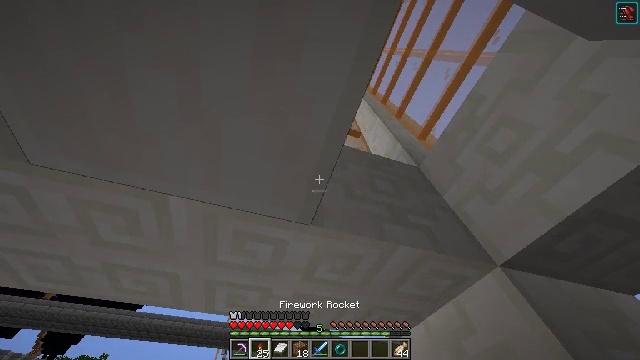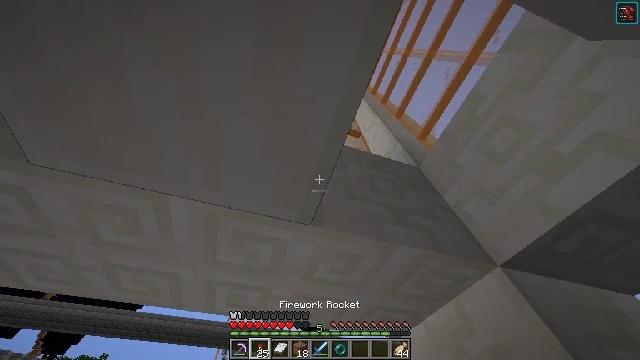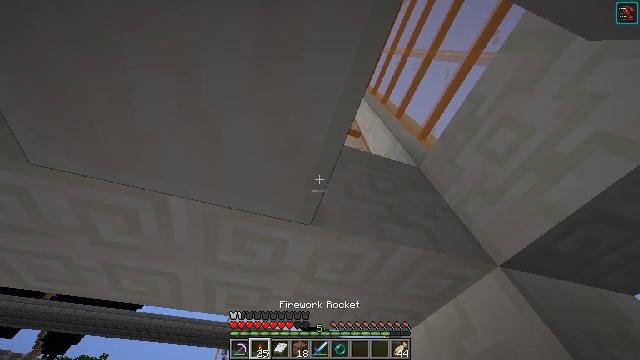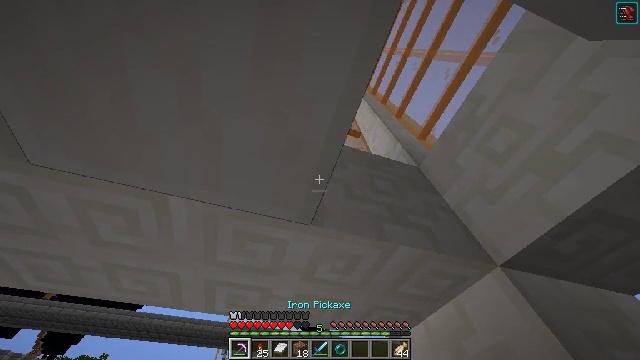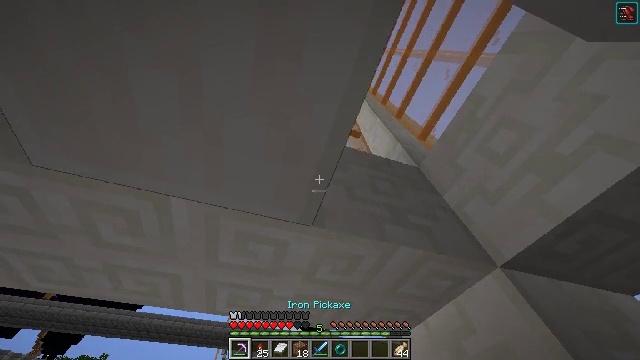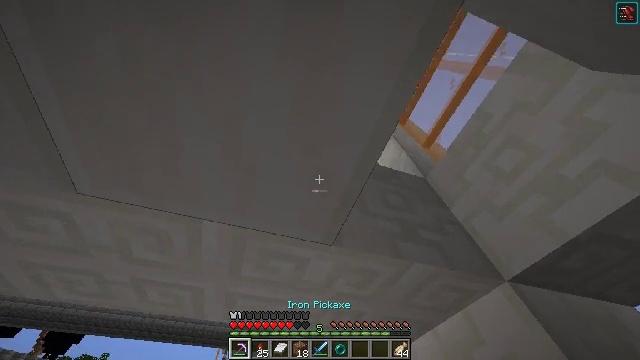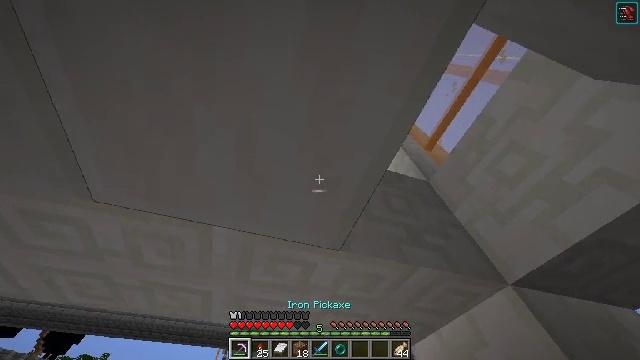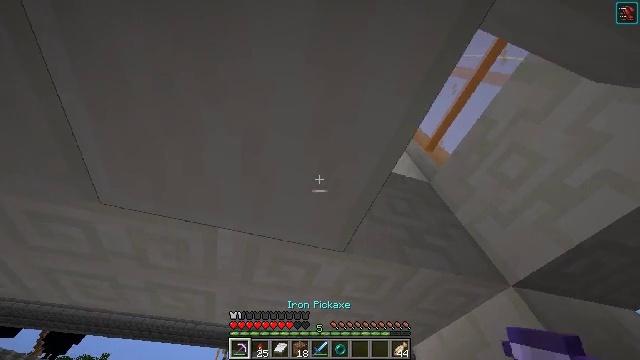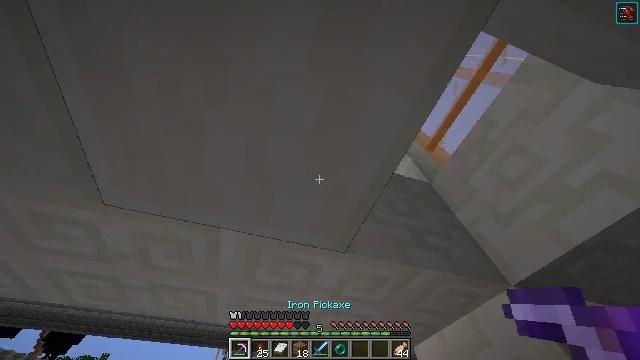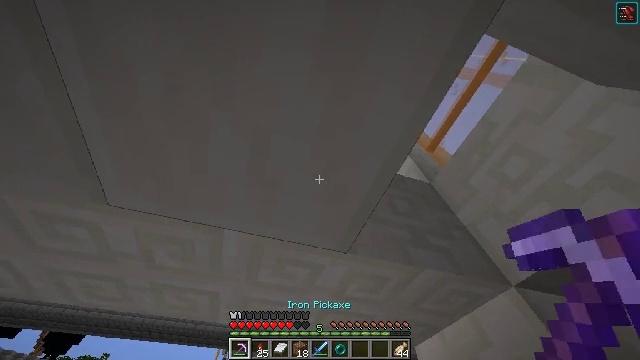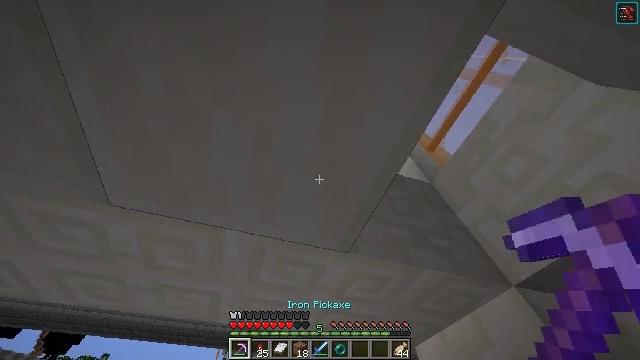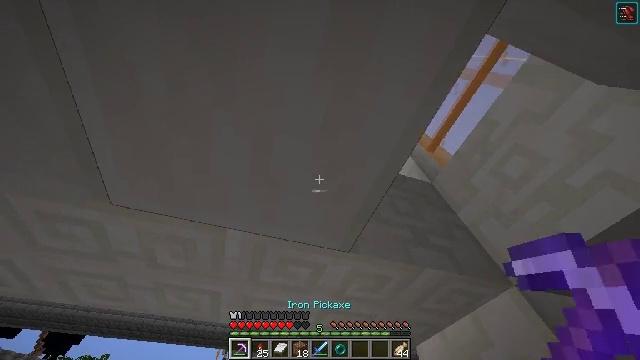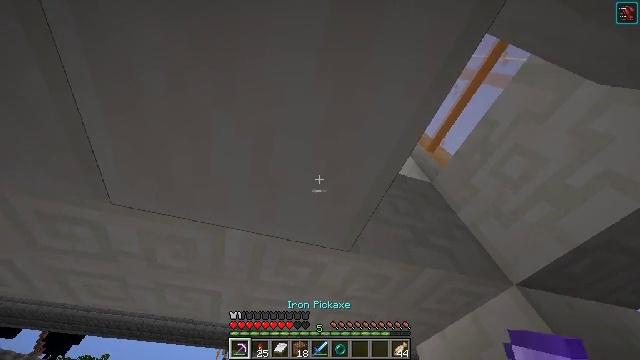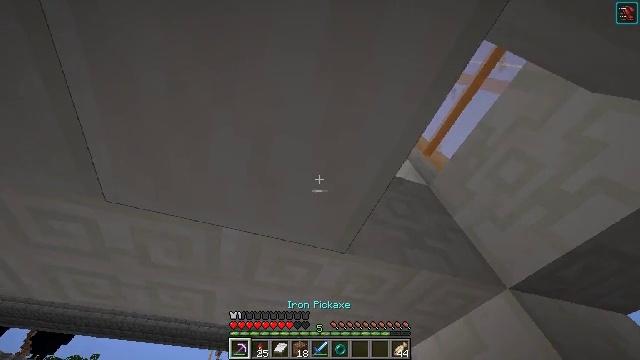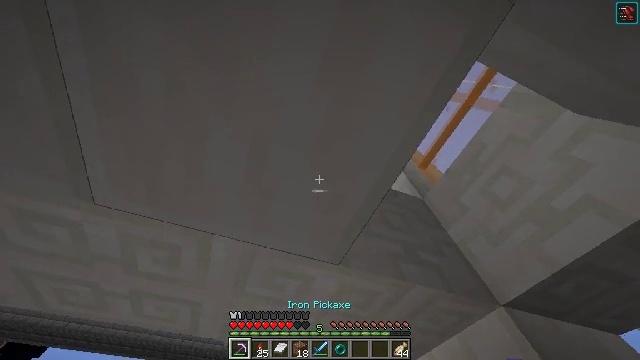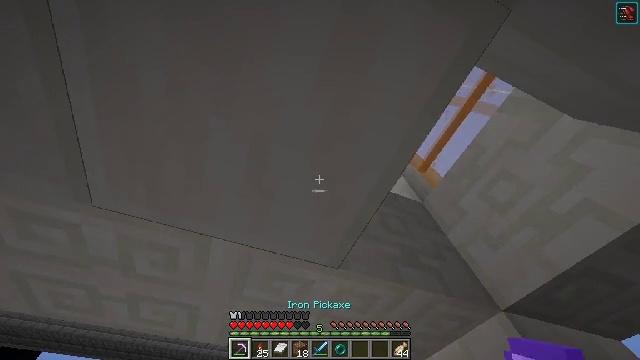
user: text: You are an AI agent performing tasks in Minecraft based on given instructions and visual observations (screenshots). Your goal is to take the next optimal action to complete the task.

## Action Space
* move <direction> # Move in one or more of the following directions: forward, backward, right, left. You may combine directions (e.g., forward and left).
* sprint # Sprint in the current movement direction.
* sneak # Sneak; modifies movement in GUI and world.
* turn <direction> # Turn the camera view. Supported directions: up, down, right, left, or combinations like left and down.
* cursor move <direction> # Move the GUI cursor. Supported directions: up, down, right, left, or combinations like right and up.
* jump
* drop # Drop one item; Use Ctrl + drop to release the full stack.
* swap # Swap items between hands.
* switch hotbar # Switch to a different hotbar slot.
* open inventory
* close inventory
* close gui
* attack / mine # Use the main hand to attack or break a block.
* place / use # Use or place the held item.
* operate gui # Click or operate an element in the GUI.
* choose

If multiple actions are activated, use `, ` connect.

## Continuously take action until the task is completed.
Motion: motion action
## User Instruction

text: Break the quartz slab from a structure.
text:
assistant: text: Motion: no_op
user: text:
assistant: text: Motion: no_op
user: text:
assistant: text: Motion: no_op
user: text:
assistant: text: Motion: move back and move left
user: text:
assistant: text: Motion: move back and move left
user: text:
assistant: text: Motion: no_op
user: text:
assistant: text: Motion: no_op
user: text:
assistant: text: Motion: no_op
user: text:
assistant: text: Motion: no_op
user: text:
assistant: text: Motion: no_op
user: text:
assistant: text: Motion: no_op
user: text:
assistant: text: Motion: no_op
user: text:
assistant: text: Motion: turn right
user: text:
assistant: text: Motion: turn right and up
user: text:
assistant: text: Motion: no_op
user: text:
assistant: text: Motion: attack / mine
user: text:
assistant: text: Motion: attack / mine
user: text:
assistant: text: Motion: move back, attack / mine
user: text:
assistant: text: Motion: move back
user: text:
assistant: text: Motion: turn left and down
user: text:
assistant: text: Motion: turn down
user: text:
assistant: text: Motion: turn down
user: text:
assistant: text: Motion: no_op
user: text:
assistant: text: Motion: no_op
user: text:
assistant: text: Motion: no_op
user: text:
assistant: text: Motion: turn up
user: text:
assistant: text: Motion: move back, turn up
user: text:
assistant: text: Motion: move back
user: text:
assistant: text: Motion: move back
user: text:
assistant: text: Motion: no_op